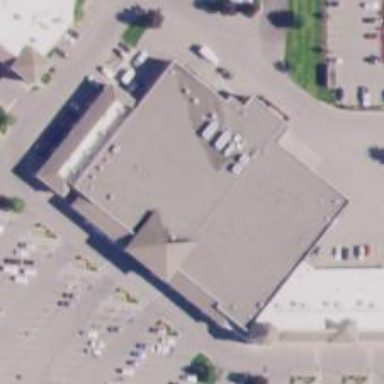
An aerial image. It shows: Supermarket.